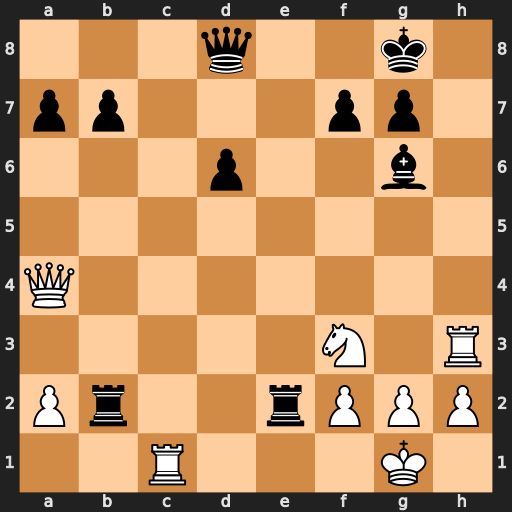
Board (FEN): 3q2k1/pp3pp1/3p2b1/8/Q7/5N1R/Pr2rPPP/2R3K1
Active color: w
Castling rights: -
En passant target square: -
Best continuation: Qh4 Qxh4 Rc8+ Kh7 Rxh4+